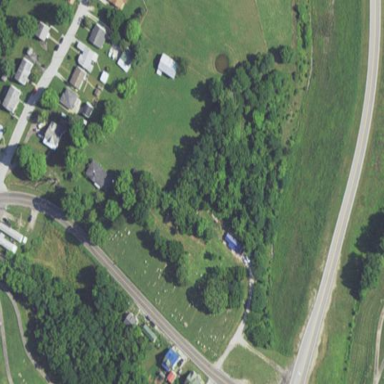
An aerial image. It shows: Cemetery.